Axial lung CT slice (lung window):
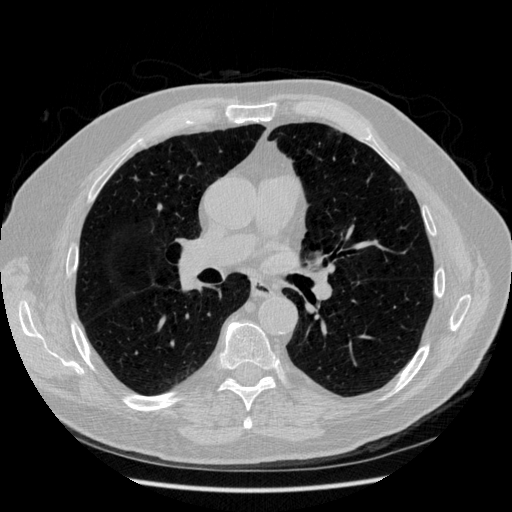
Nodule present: no